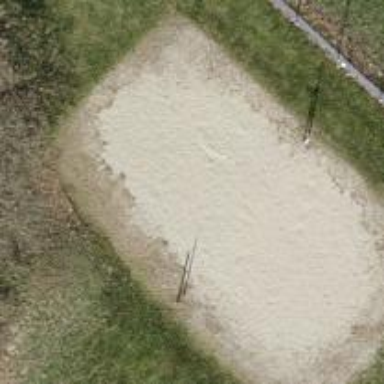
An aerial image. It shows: Sandy volleyball pitch for leisure and sports.